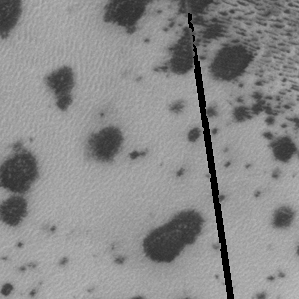
Label: frost